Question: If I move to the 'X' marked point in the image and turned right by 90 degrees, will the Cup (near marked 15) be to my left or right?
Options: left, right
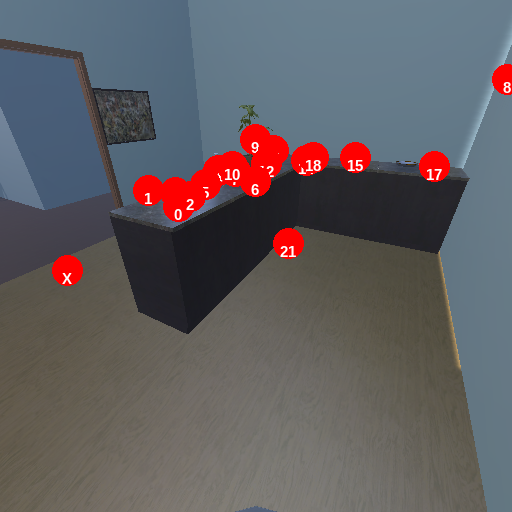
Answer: left